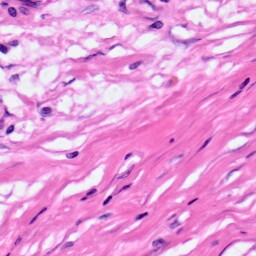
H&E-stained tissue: Pancreatic